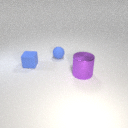
large purple metal cylinder to the right of small blue rubber sphere